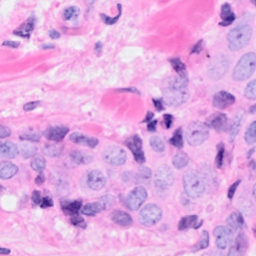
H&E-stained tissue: Breast